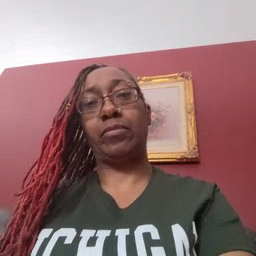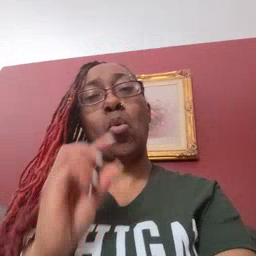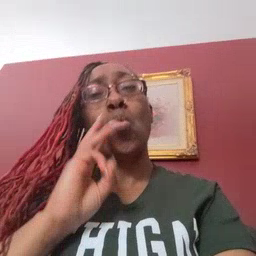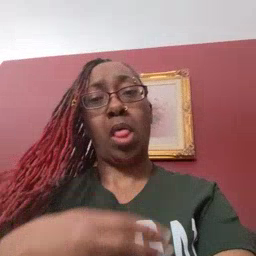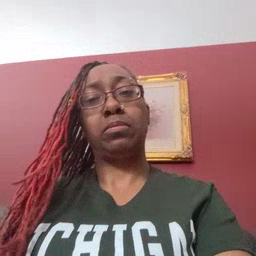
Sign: will